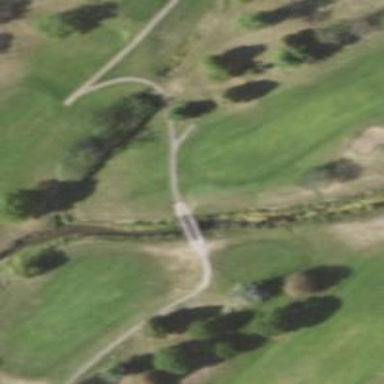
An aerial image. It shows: Pathway for golfing.